Field crop: tomato
Growth stage: 1
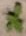
Species: solanum